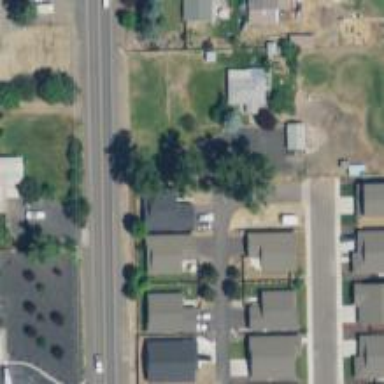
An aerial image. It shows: Alley classified as service road.